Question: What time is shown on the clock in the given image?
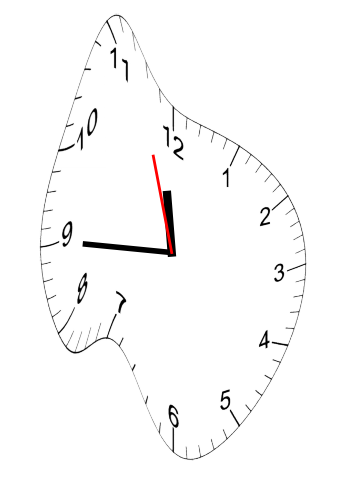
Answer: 11:44:57